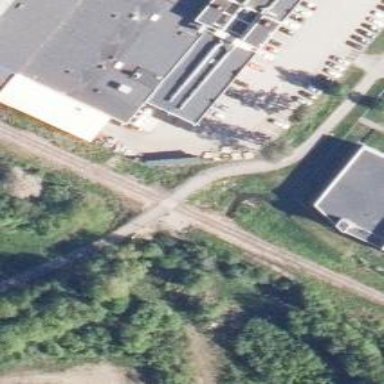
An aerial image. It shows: Railway crossing with saltire marking.